Question: '''
<?xml version="1.0" encoding="utf-8"?>
<LinearLayout
xmlns:android="http://schemas.android.com/apk/res/android"
android:layout_width="fill_parent"
android:layout_height="fill_parent"
android:orientation="vertical">
<LinearLayout
android:layout_width="wrap_content"
android:layout_height="wrap_content"
android:orientation="vertical"
android:paddingLeft="10dp"
android:paddingRight="10dp">
<TextView
android:layout_width="fill_parent"
android:layout_height="wrap_content"
android:text="Some Text"
android:layout_margin="5dp"
android:textSize="22sp"
/>
<View
android:layout_width="fill_parent"
android:layout_height="1dp"
android:background="@android:color/black"
/>
<EditText
android:id="@+id/edit_firstname"
android:layout_width="fill_parent"
android:layout_height="wrap_content"
android:inputType="text"
/>
</LinearLayout>
</LinearLayout>
'''
I have this XML Layout above, everything is working fine in 4.0.3, but when I apply it to 4.1, it produces this error below. When I removed EditText layout is fine.

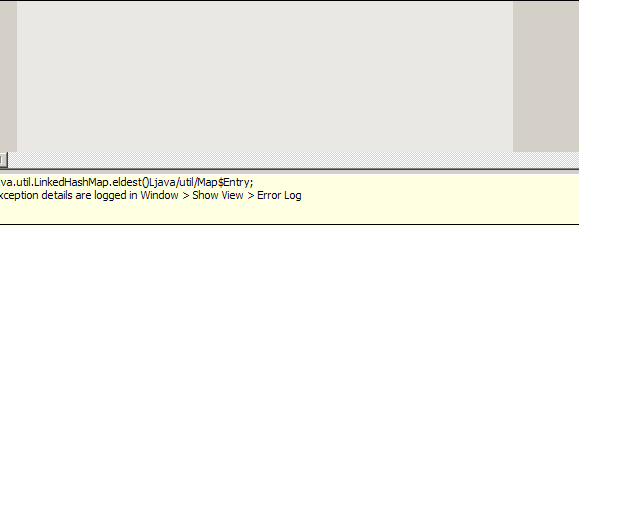
Answer: It's an issue right now It doesn't come from ADT 20 but from the rendering library of Jelly Bean. So We need to wait for an update of JB to have a fix.
But as a workaround, we are able to solve this by disabling the .
'''
java.lang.NoSuchMethodError: java.util.LinkedHashMap.eldest()Ljava/util/Map$Entry;
at android.util.LruCache.trimToSize(LruCache.java:206)
at android.util.LruCache.evictAll(LruCache.java:306)
at android.widget.SpellChecker.resetSession(SpellChecker.java:141)
at android.widget.SpellChecker.setLocale(SpellChecker.java:147)
'''
So add 'android:inputType="textNoSuggestions"' to your EditText and you will get this problem resolved.
For more details see this <URL>.